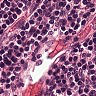
Metastatic tissue present: no